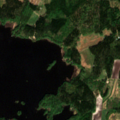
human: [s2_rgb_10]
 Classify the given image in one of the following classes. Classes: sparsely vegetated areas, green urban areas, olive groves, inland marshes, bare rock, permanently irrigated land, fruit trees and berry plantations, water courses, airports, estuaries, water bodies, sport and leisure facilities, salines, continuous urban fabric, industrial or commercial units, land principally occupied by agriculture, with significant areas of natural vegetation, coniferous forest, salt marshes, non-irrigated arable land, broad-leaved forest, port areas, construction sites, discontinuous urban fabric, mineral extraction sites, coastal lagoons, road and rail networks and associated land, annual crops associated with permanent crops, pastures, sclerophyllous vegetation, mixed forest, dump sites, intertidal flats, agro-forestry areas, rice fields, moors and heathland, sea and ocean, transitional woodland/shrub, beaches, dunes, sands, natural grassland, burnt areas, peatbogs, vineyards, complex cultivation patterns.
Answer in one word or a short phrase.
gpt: land principally occupied by agriculture, with significant areas of natural vegetation, coniferous forest, mixed forest, water bodies